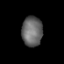
Tissue: prostate
Cell type: T cells
Senescence score: 0.7212
Nuclear area (px): 602
Mean DAPI intensity: 103.208